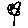
Label: flower